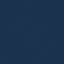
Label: SeaLake